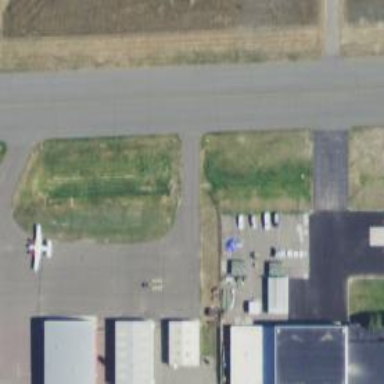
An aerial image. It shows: View of taxiway at the airport.